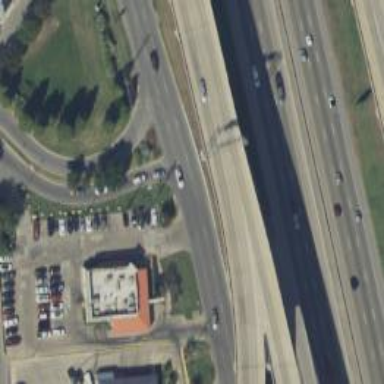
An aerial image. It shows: Secondary road with asphalt surface and frontage road.